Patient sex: F
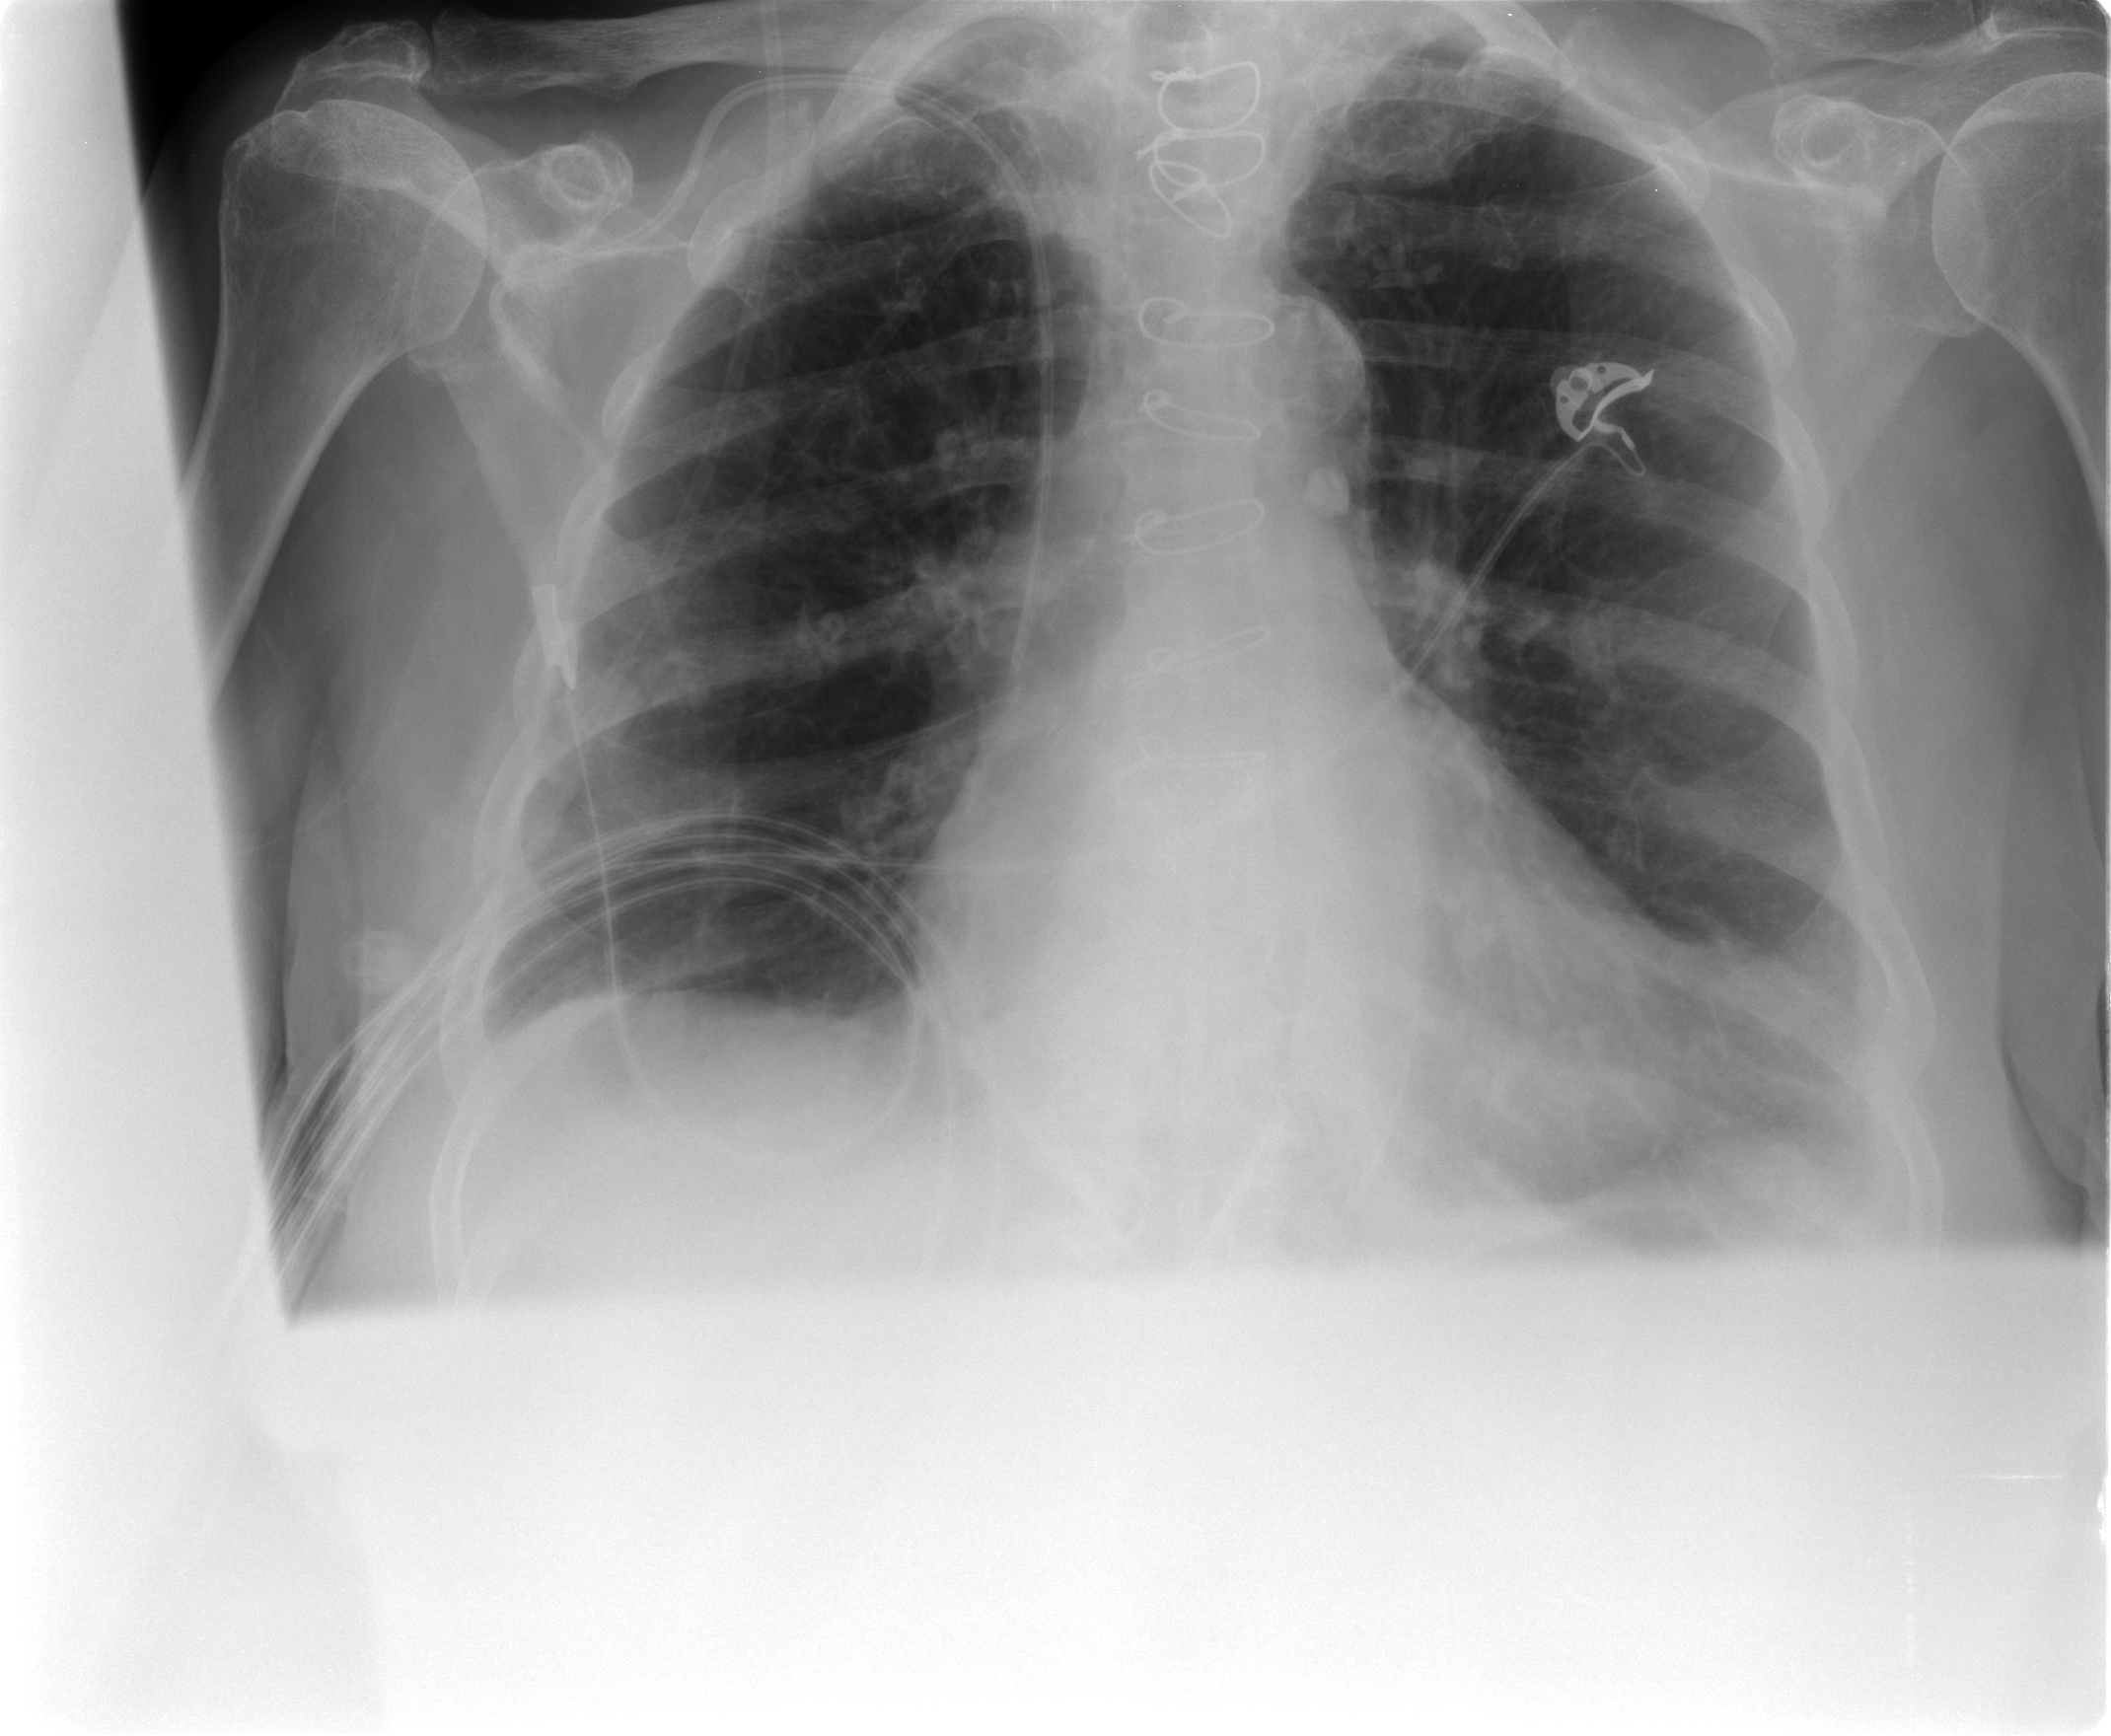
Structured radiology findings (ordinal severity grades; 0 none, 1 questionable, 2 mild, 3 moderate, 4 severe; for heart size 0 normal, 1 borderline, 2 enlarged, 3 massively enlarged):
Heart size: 1
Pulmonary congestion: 1
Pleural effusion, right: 0
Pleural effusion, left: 1
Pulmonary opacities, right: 1
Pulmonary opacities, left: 1
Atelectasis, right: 2
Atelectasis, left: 1